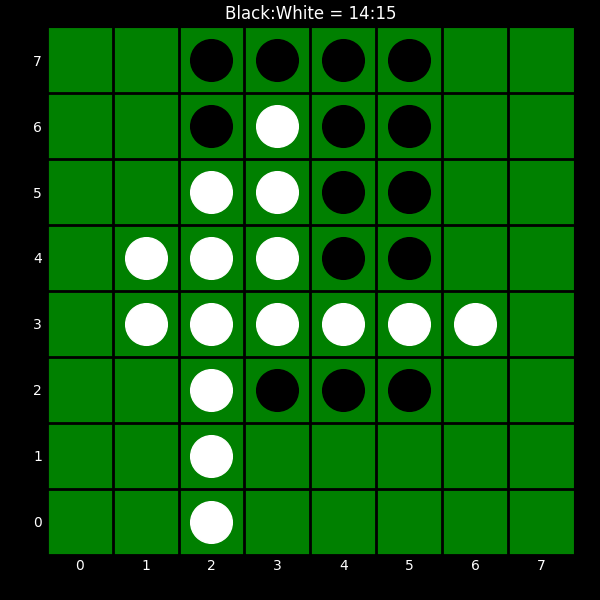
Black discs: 14
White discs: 15